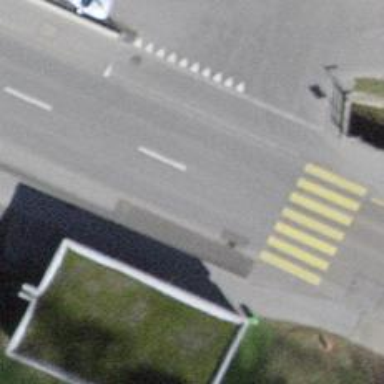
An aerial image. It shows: Public transport stop position.